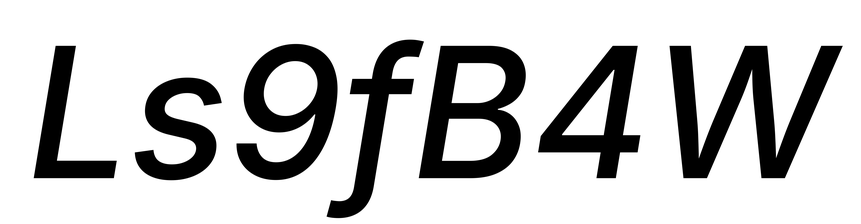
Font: Inter-Italic_Medium_Italic